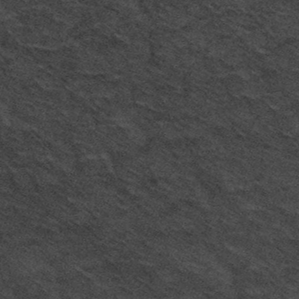
Label: frost